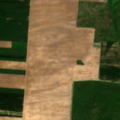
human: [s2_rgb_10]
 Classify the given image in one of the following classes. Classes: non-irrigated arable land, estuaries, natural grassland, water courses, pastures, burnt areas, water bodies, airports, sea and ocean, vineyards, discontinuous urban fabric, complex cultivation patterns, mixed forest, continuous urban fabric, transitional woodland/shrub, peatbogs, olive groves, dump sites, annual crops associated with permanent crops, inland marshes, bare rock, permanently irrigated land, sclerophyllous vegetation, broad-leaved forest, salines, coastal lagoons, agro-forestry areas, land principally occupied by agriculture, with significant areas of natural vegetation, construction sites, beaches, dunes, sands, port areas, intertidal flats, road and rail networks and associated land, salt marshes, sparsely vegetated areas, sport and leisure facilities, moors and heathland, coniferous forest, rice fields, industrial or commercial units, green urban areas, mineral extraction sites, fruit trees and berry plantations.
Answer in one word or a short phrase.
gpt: non-irrigated arable land, pastures